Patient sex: M
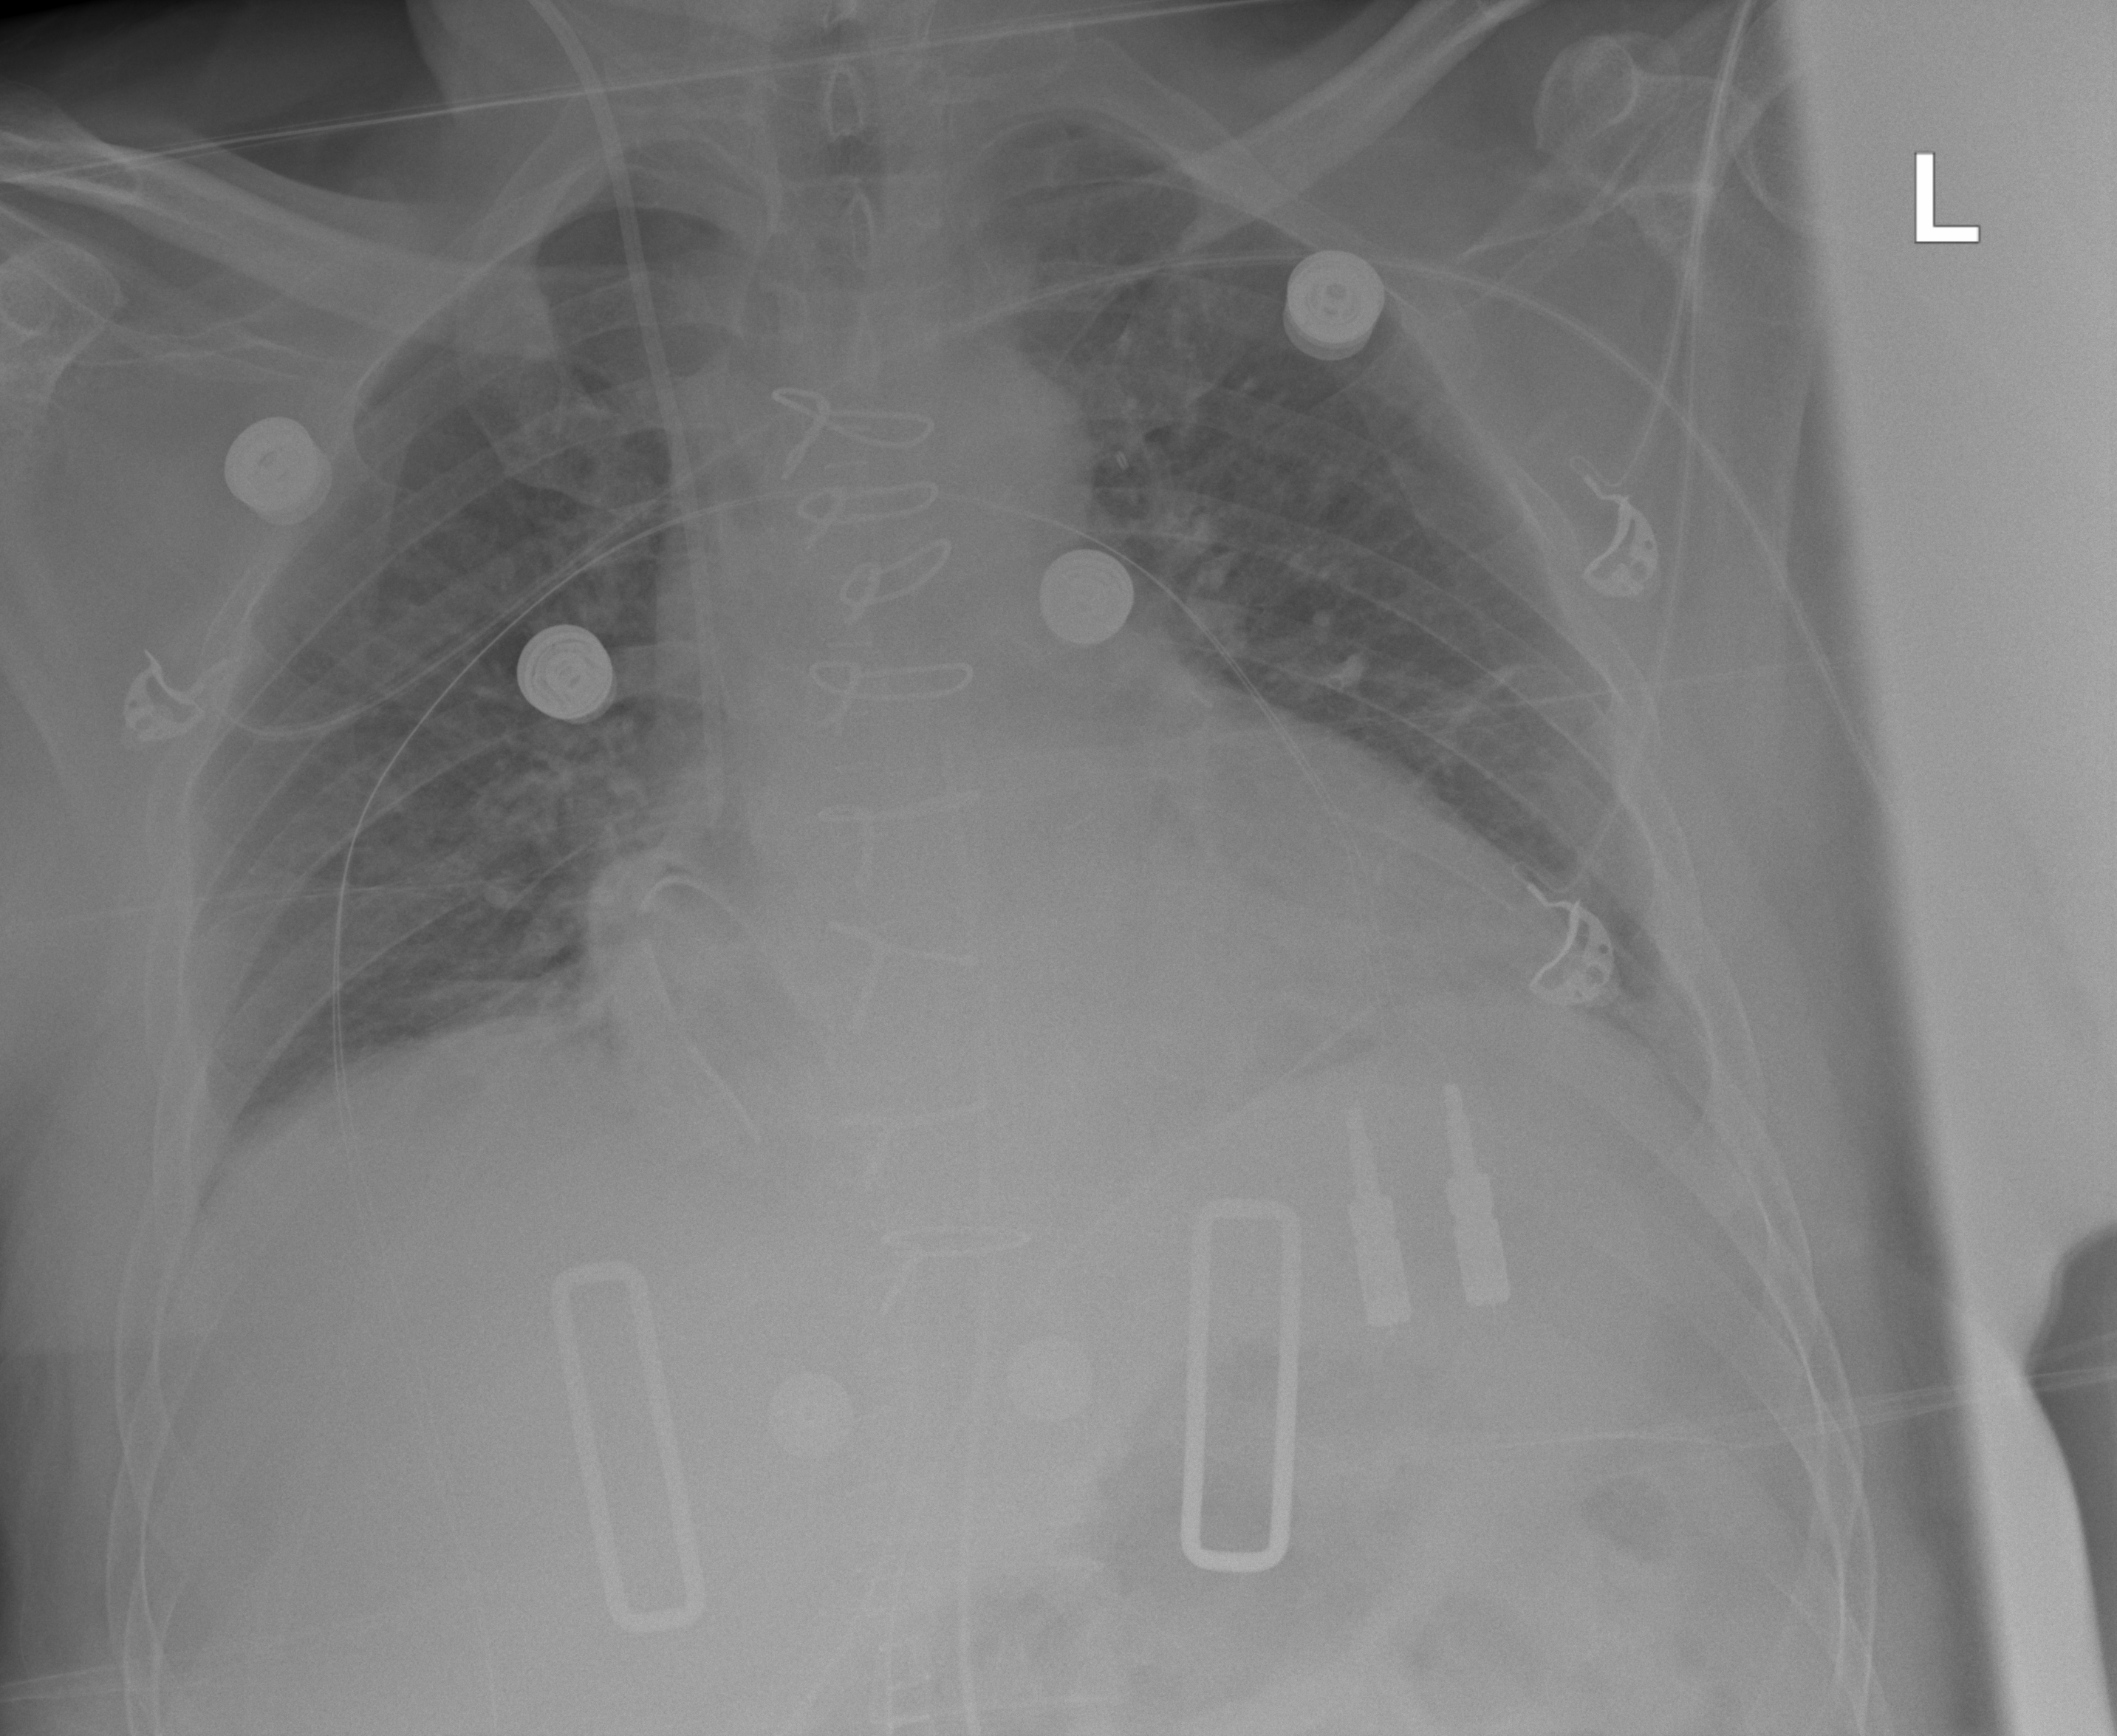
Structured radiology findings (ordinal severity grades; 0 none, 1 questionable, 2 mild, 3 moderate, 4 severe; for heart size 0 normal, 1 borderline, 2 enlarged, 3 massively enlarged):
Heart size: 2
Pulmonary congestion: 1
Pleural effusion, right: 1
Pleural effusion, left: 2
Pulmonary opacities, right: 2
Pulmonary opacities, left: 2
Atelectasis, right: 2
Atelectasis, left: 2